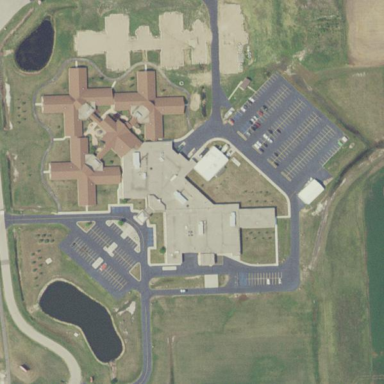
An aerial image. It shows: Healthcare facility identified as hospital.